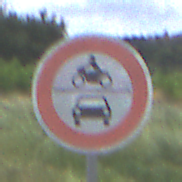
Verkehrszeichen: VerbotKraftfahrzeuge
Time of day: Midday
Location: Outdoor (Nature)
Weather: PartlyCloudy
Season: NotSpecified
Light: Natural